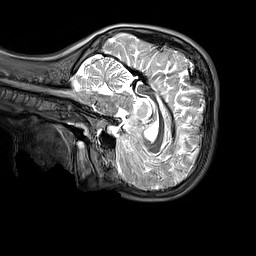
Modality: T2w
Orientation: sagittal
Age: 9
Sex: female
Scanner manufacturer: siemens
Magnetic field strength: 3 T
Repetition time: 3.2 s
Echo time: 0.408 s